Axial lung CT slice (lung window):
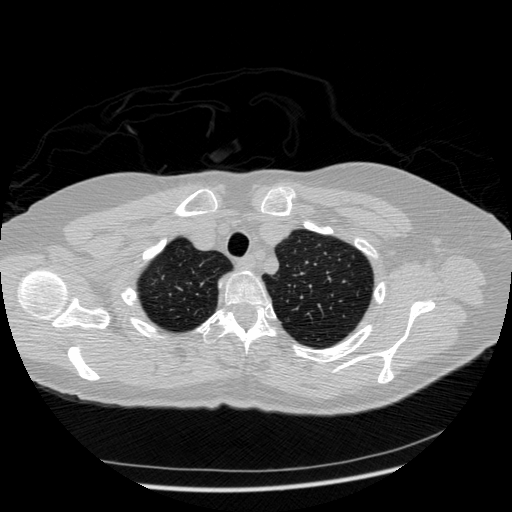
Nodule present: no